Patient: sex M, age 35
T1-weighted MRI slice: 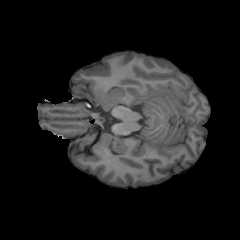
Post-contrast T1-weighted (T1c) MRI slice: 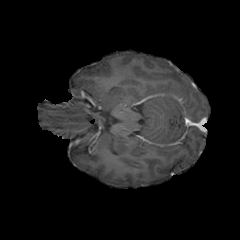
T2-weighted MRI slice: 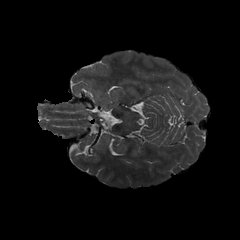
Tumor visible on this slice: no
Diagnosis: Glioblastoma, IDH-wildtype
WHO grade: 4